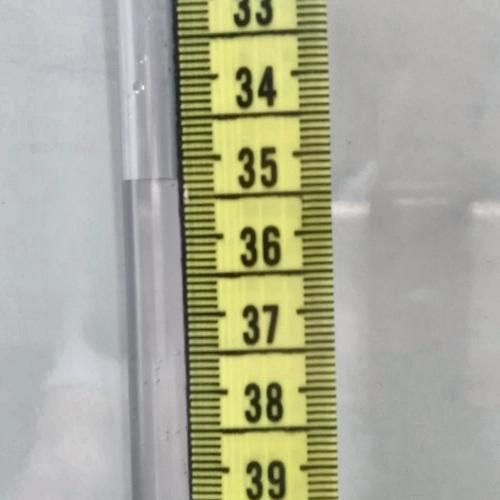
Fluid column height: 35.3 cm